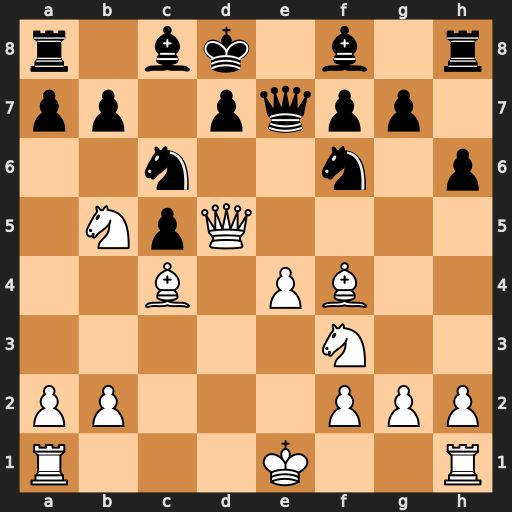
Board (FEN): r1bk1b1r/pp1pqpp1/2n2n1p/1NpQ4/2B1PB2/5N2/PP3PPP/R3K2R
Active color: w
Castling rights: KQ
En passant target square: -
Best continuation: Bc7+ Ke8 Nd6+ Qxd6 Qxf7#